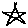
Label: star